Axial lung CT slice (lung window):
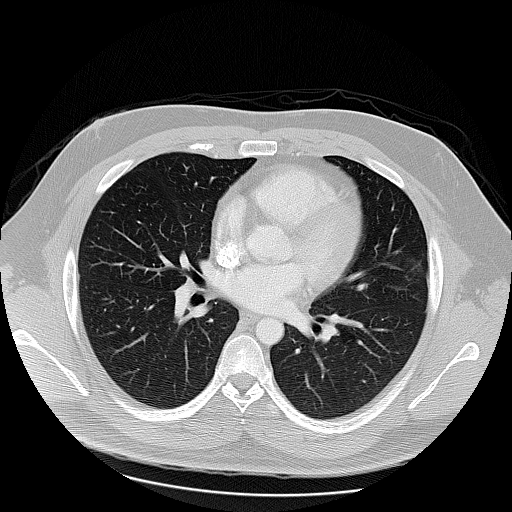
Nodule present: no